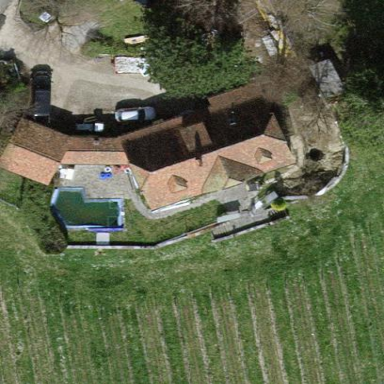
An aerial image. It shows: Detached building.